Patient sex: M
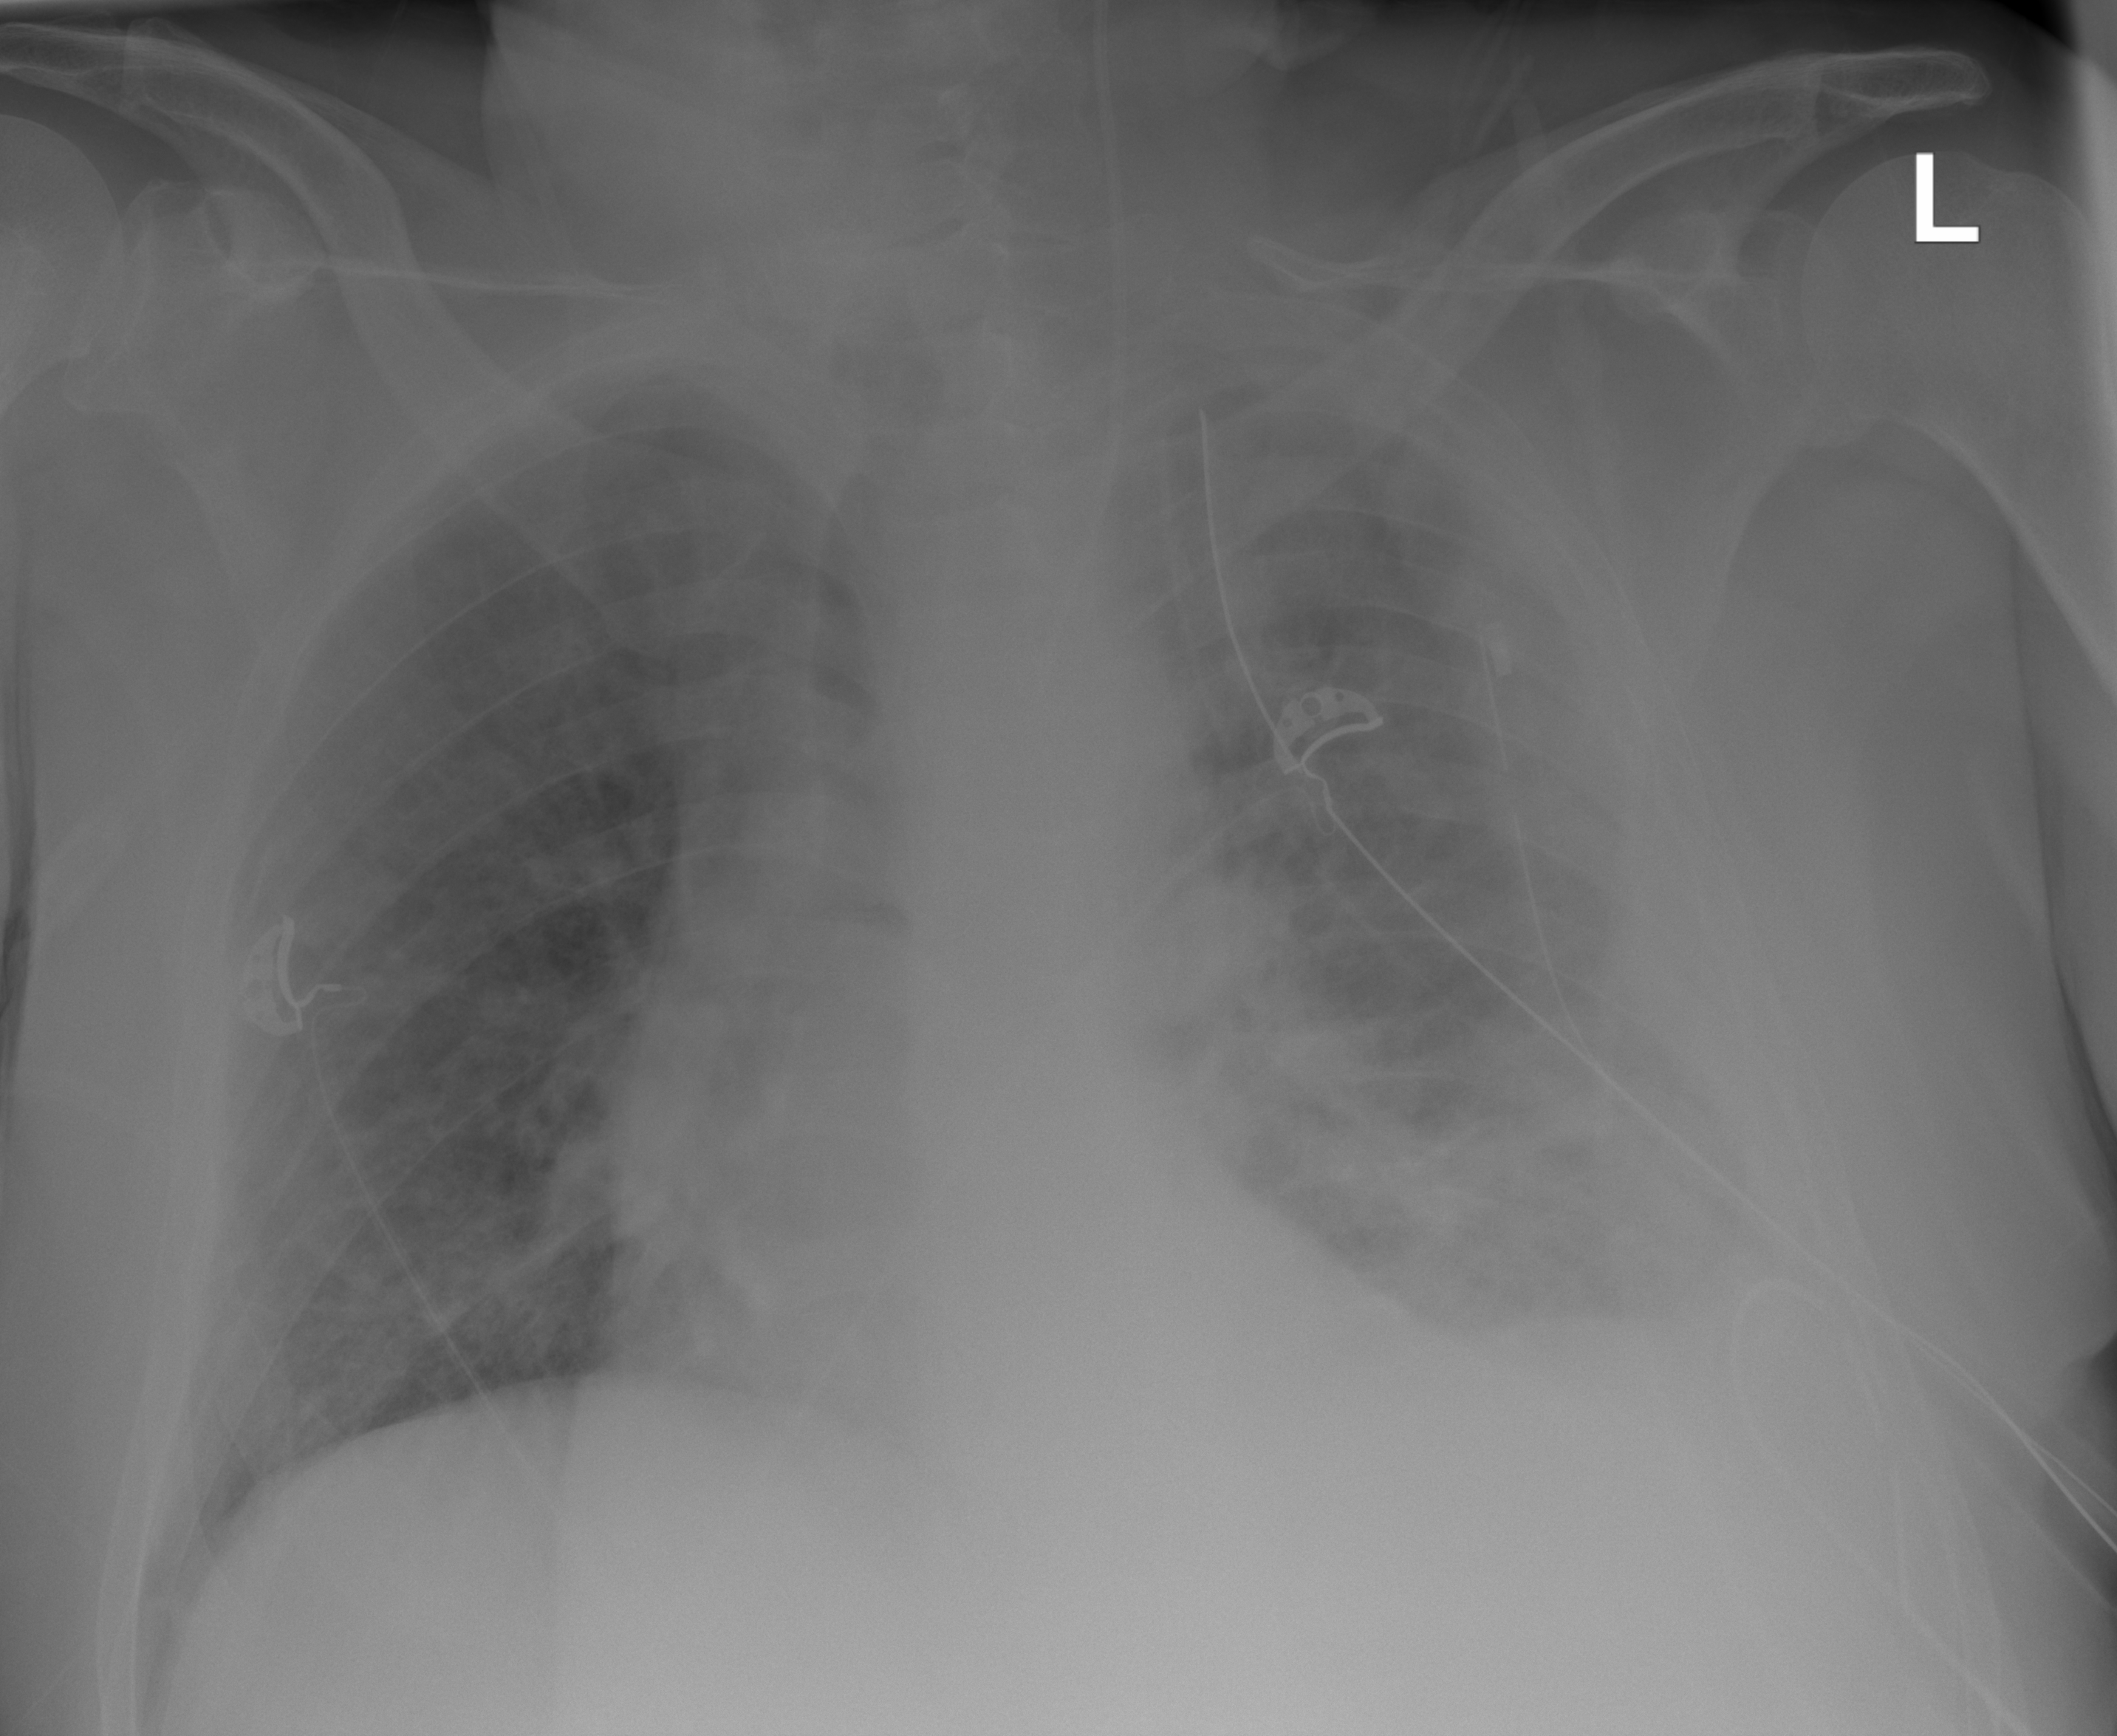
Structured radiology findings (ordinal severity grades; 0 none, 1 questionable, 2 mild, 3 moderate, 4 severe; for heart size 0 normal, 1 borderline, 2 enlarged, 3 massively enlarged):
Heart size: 2
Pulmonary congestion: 3
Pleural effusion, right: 0
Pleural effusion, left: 3
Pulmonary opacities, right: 0
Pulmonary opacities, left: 2
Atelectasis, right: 2
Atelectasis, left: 3